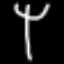
Label: fork